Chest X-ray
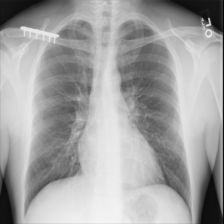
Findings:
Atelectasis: negative
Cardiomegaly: negative
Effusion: negative
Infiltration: negative
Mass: negative
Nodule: negative
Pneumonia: negative
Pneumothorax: negative
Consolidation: negative
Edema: negative
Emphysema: negative
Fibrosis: negative
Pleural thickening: negative
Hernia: negative